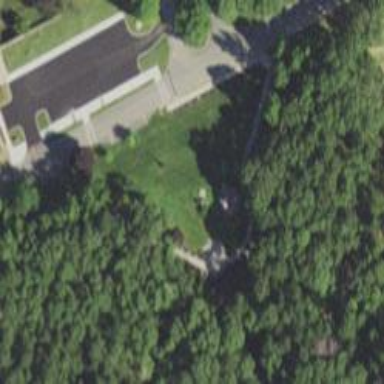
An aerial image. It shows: Memorial site with historic significance.